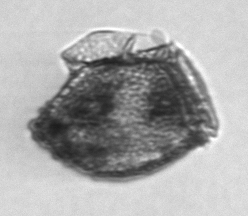
Label: Dinophysis_norvegica